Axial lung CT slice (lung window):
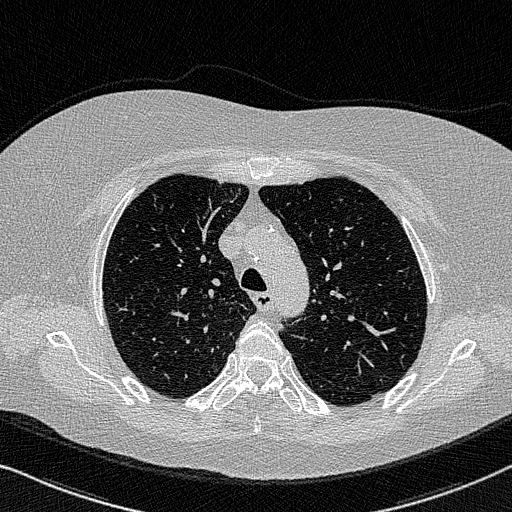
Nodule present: no